Question: I want to create horizontal navigation using li elements. Li elements would be separated by border angled 45 degrees. I found this example:

This looks great, but how to get this?
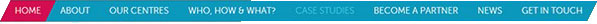
Answer: Using CSS:
'''
li {
float: left;
background: #ccc;
margin-right: 50px;
}
li > a {
text-decoration: none;
display: block;
position: relative;
line-height: 40px;
padding: 0 8px;
color: #444;
text-shadow: 0 1px 0 #fff;
}
li > a:before {
content: '';
position: absolute;
border: 20px solid #ccc;
border-left-color: transparent;
border-top-color: transparent;
right: 100%;
top: 0;
}
li > a:after {
content: '';
position: absolute;
border: 20px solid #ccc;
border-right-color: transparent;
border-bottom-color: transparent;
left: 100%;
top: 0;
}
li:first-child > a {
background: #aaa;
}
li:first-child > a:after {
border-top-color: #aaa;
border-left-color: #aaa;
}
li:last-child > a {
background: #ddd;
}
li:last-child > a:before{
border-right-color: #ddd;
border-bottom-color: #ddd;
}
li:last-child > a:after {
border: 0;
}
'''
This is the basic stuff. You should work a little to use it for your purpose.
<URL>
<URL>